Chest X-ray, PA view. Patient: 46 years old, sex M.
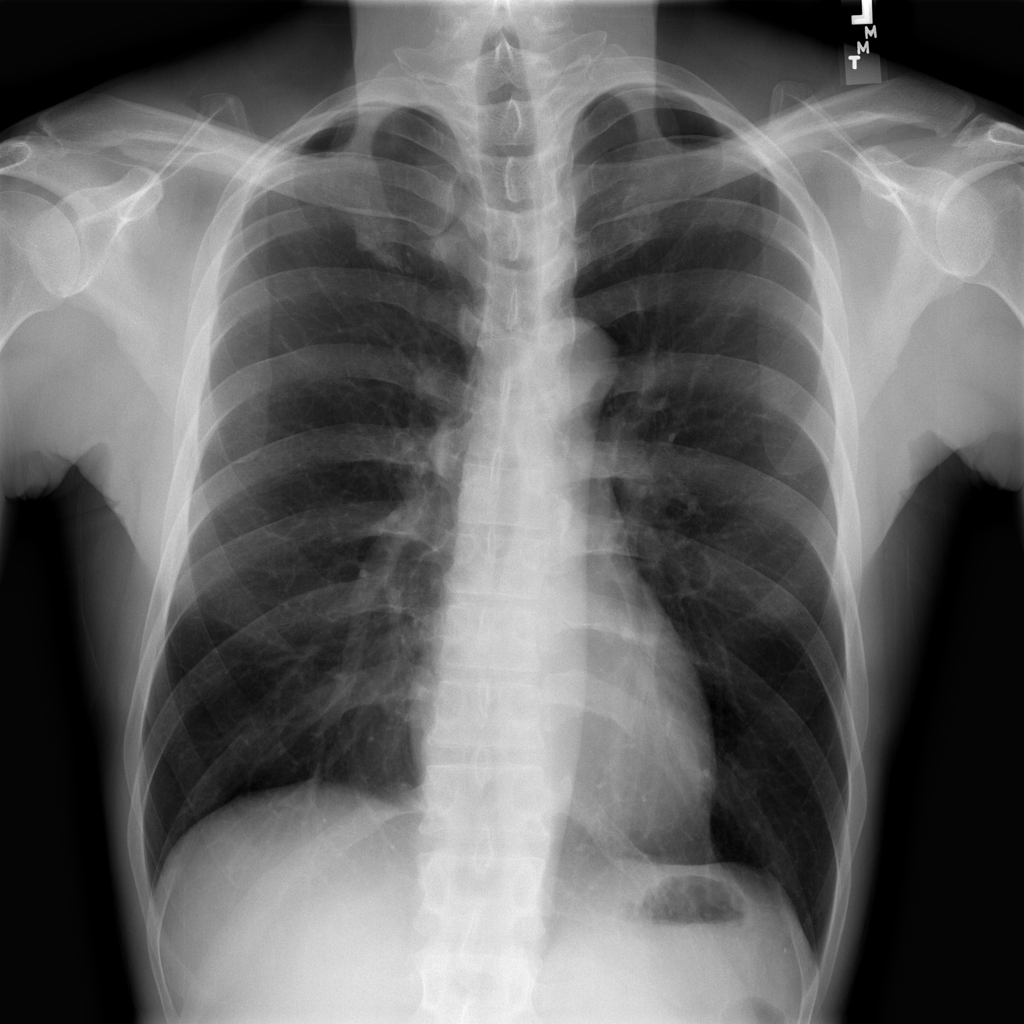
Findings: No Finding